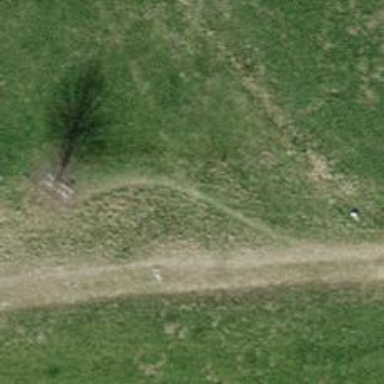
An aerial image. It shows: Path.